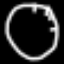
Label: clock